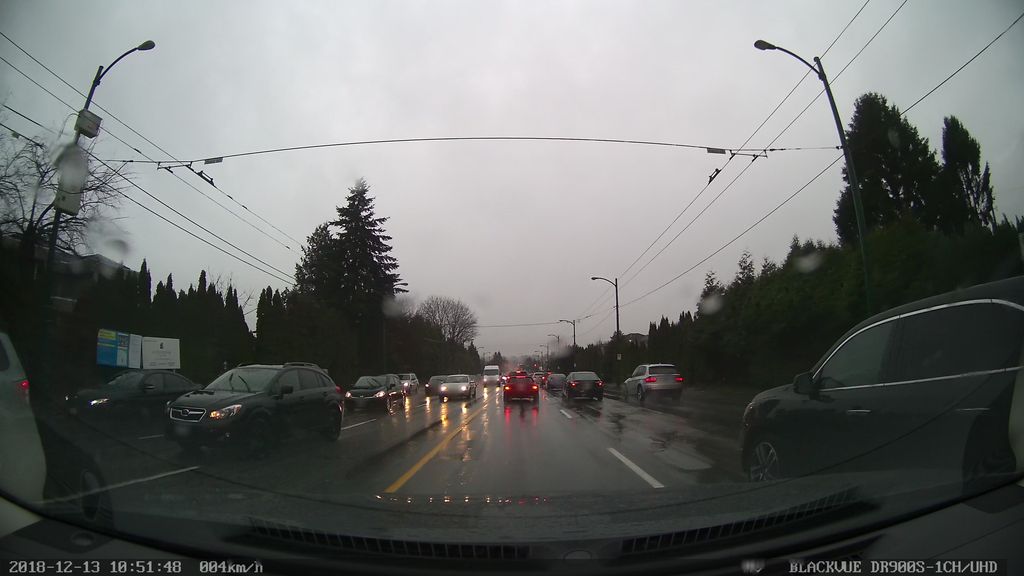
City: vancouver